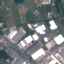
Land use / land cover: Industrial